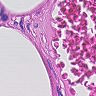
Metastatic tissue present: no